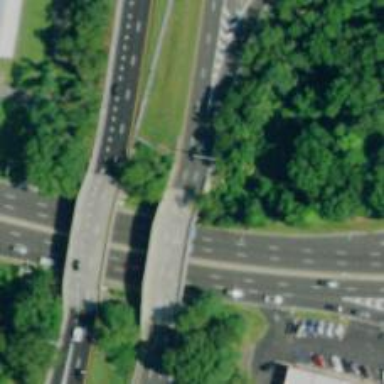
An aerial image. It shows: Urban freeway bridge over motorway.